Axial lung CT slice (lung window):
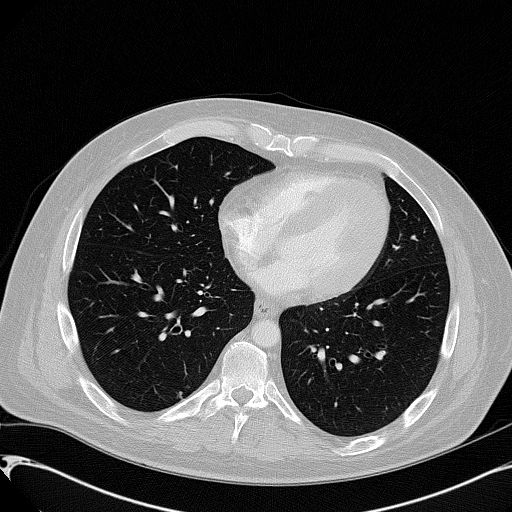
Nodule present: no